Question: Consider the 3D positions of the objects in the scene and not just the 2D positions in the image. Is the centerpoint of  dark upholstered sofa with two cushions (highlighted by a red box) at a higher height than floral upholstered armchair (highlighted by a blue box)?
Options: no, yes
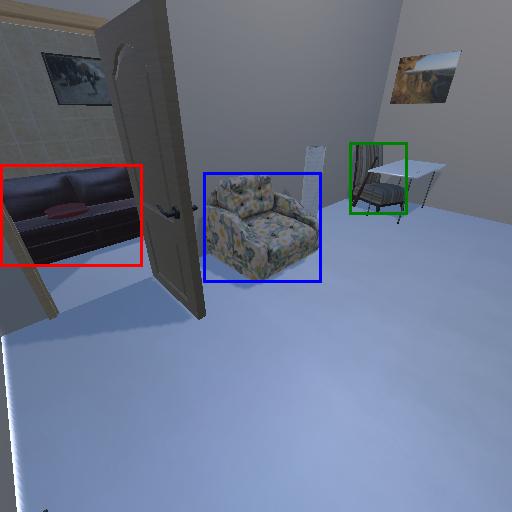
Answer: no